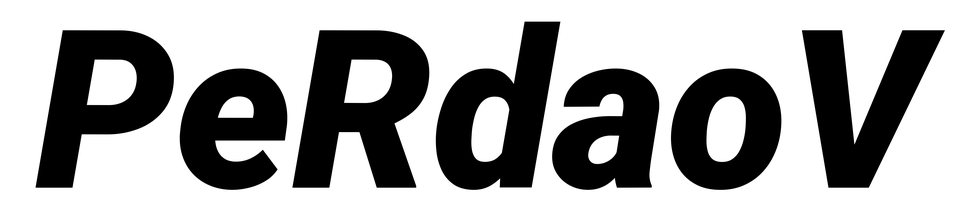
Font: Roboto-Italic_Black_Italic